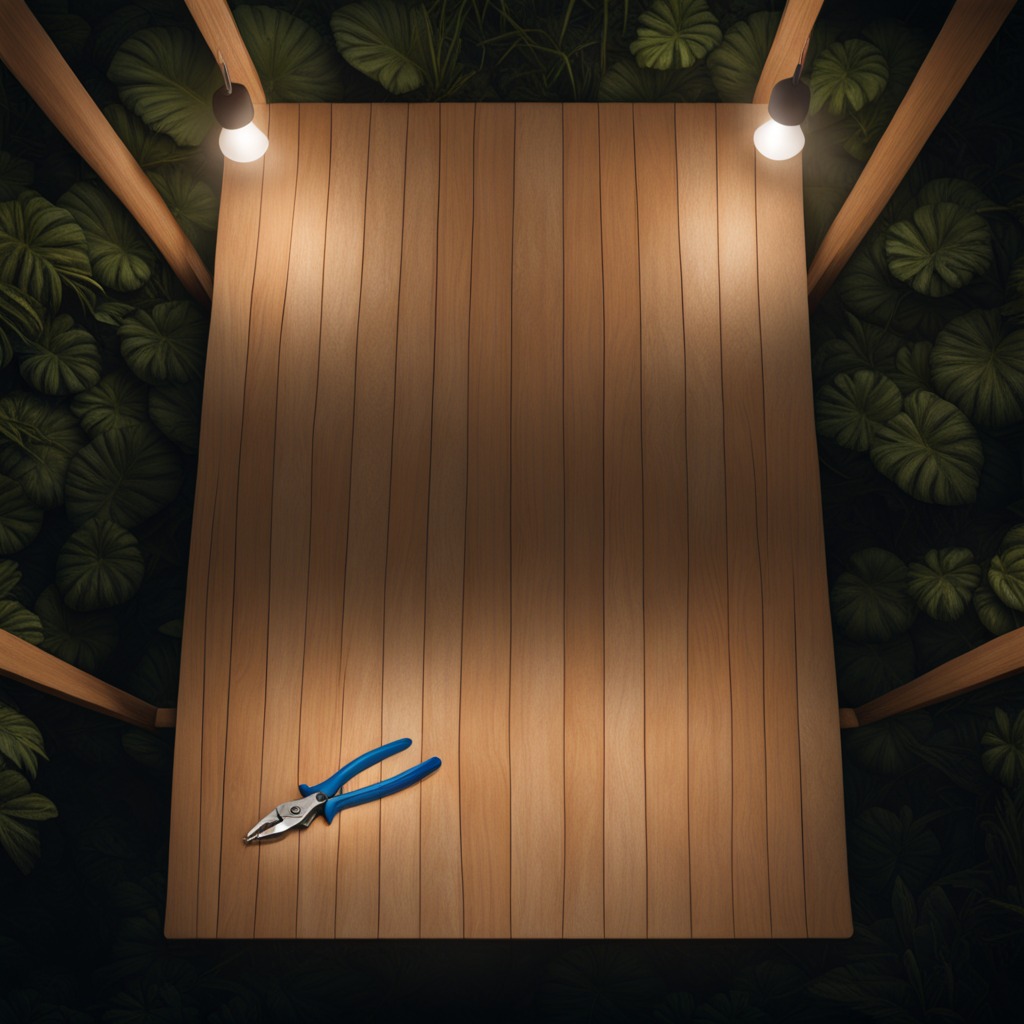
A plier is lying on the wooden table inside a jungle field workshop tent at night.